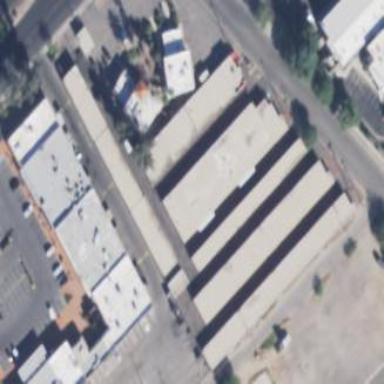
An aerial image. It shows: Building housing storage rental shop.